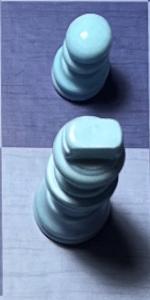
Label: King_White